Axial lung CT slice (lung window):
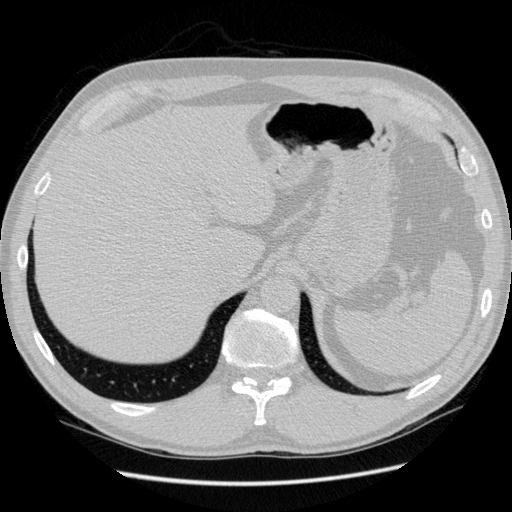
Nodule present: no